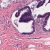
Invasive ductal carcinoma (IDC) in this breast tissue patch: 0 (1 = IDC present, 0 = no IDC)